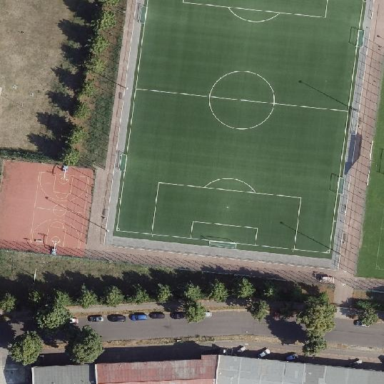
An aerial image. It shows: Soccer pitch with artificial turf designed for leisure and sports activities.